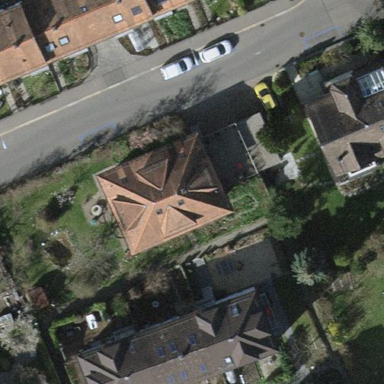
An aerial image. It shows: Detached building with hipped roof shape.